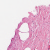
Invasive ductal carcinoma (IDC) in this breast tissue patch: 0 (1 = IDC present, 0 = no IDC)